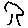
Label: tree